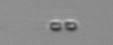
Label: Chaetoceros